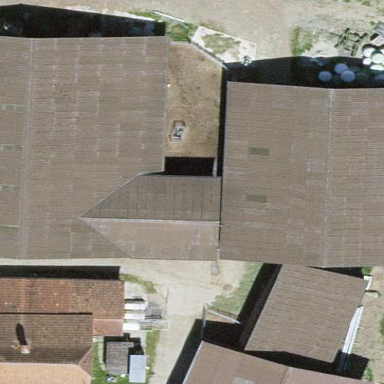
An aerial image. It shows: Farm auxiliary building.